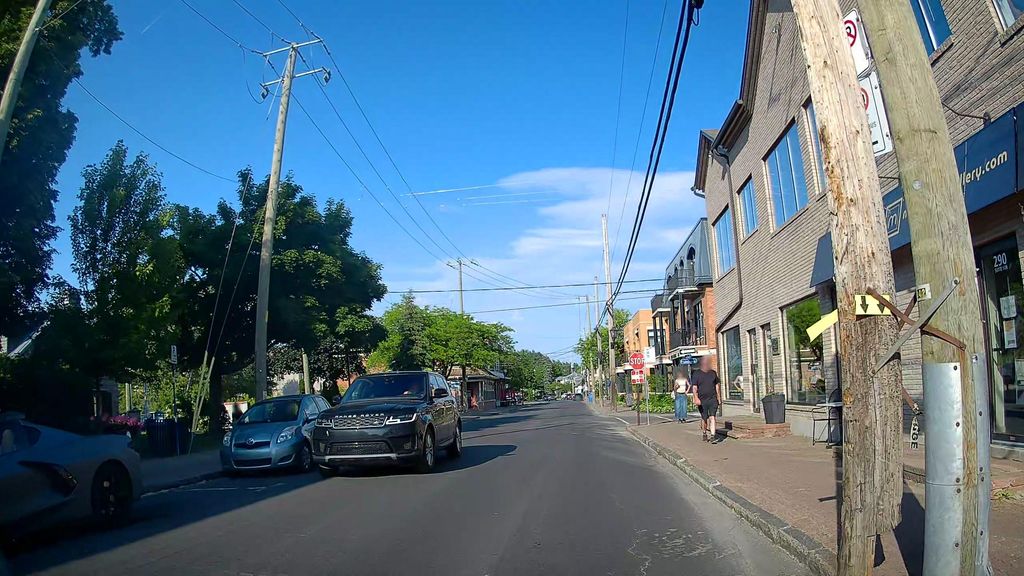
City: montreal